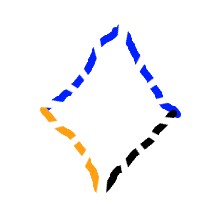
Shape: rhombus